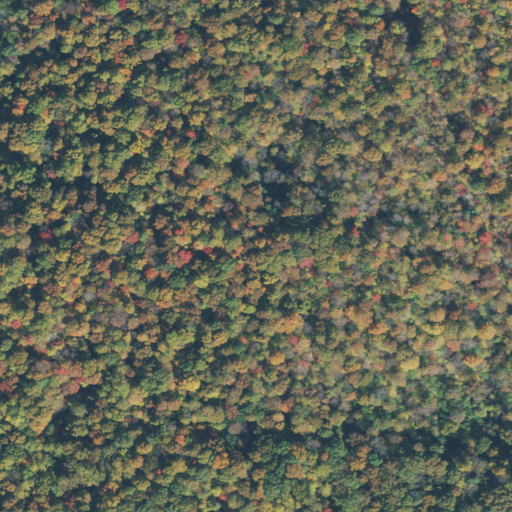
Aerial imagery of mountain in Tennessee named Keener Mountain containing only deciduous forest